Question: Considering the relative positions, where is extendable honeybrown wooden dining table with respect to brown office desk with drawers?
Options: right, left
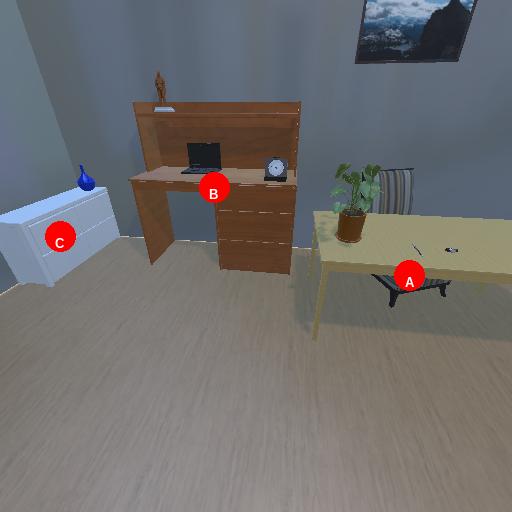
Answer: right